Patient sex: M
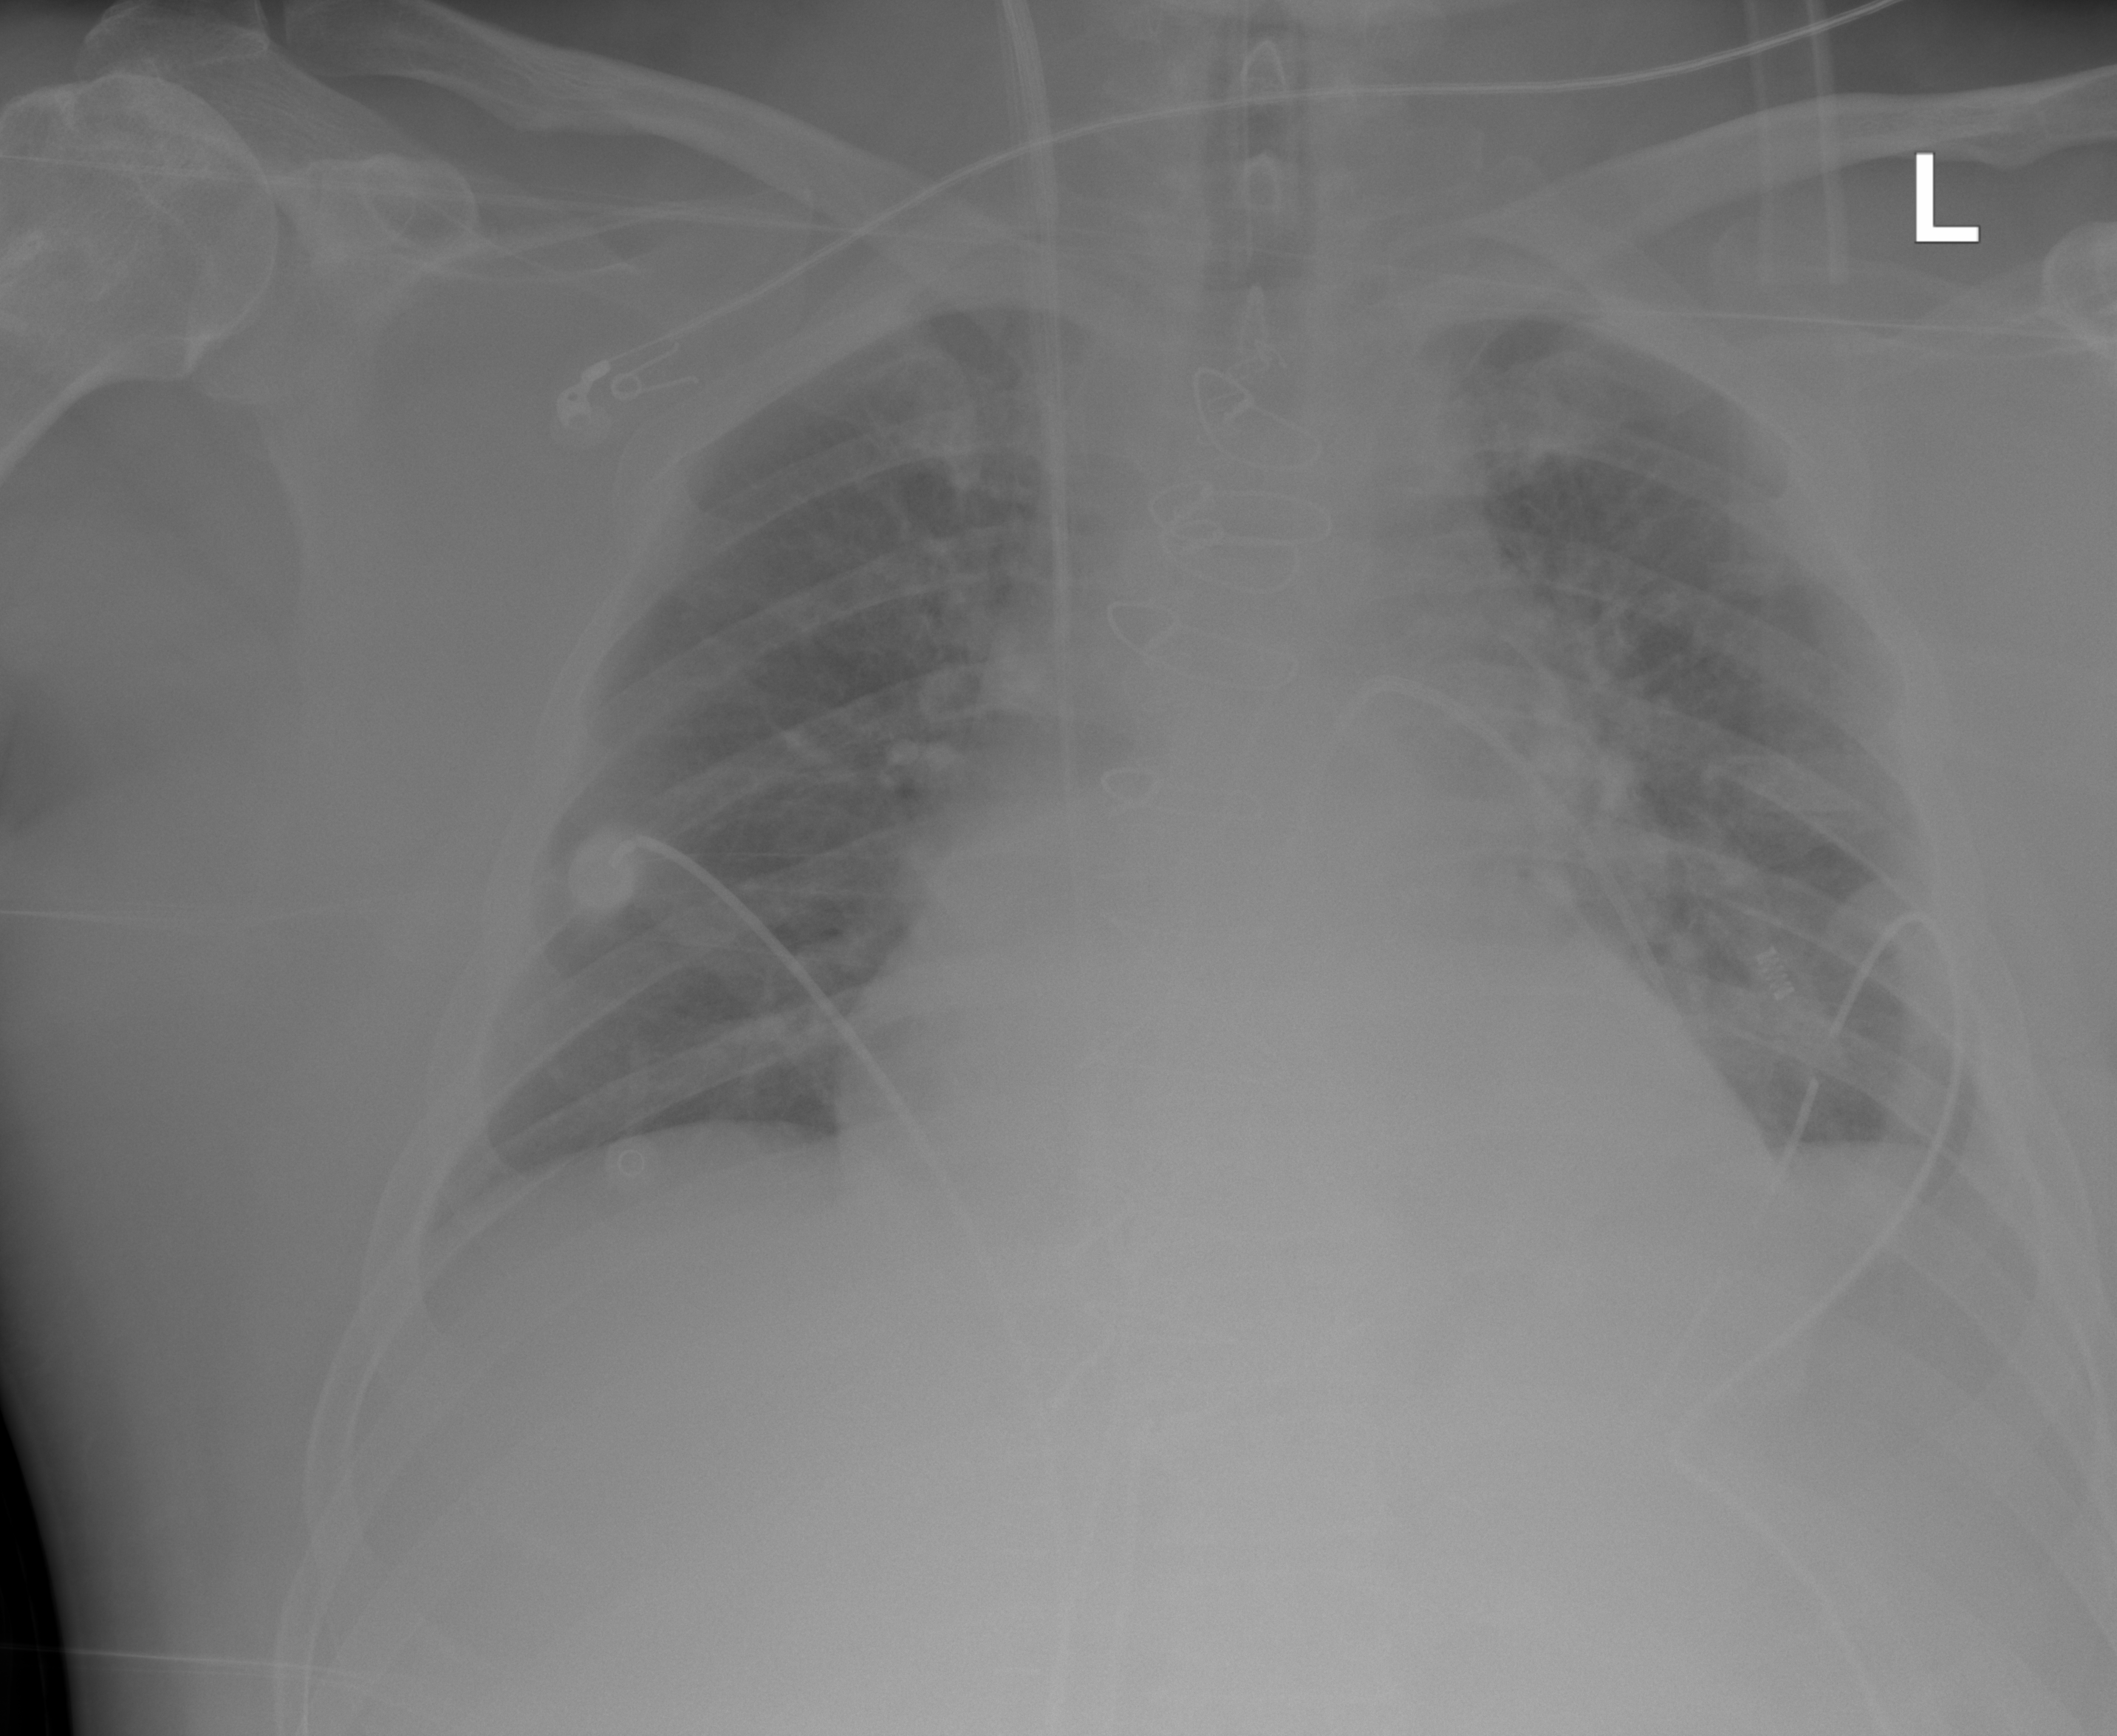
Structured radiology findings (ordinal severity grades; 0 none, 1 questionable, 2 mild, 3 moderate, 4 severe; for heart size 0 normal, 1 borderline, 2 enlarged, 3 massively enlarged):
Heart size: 2
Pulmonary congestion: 2
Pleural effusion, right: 0
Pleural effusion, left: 1
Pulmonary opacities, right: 0
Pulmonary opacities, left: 0
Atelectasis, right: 1
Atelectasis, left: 1